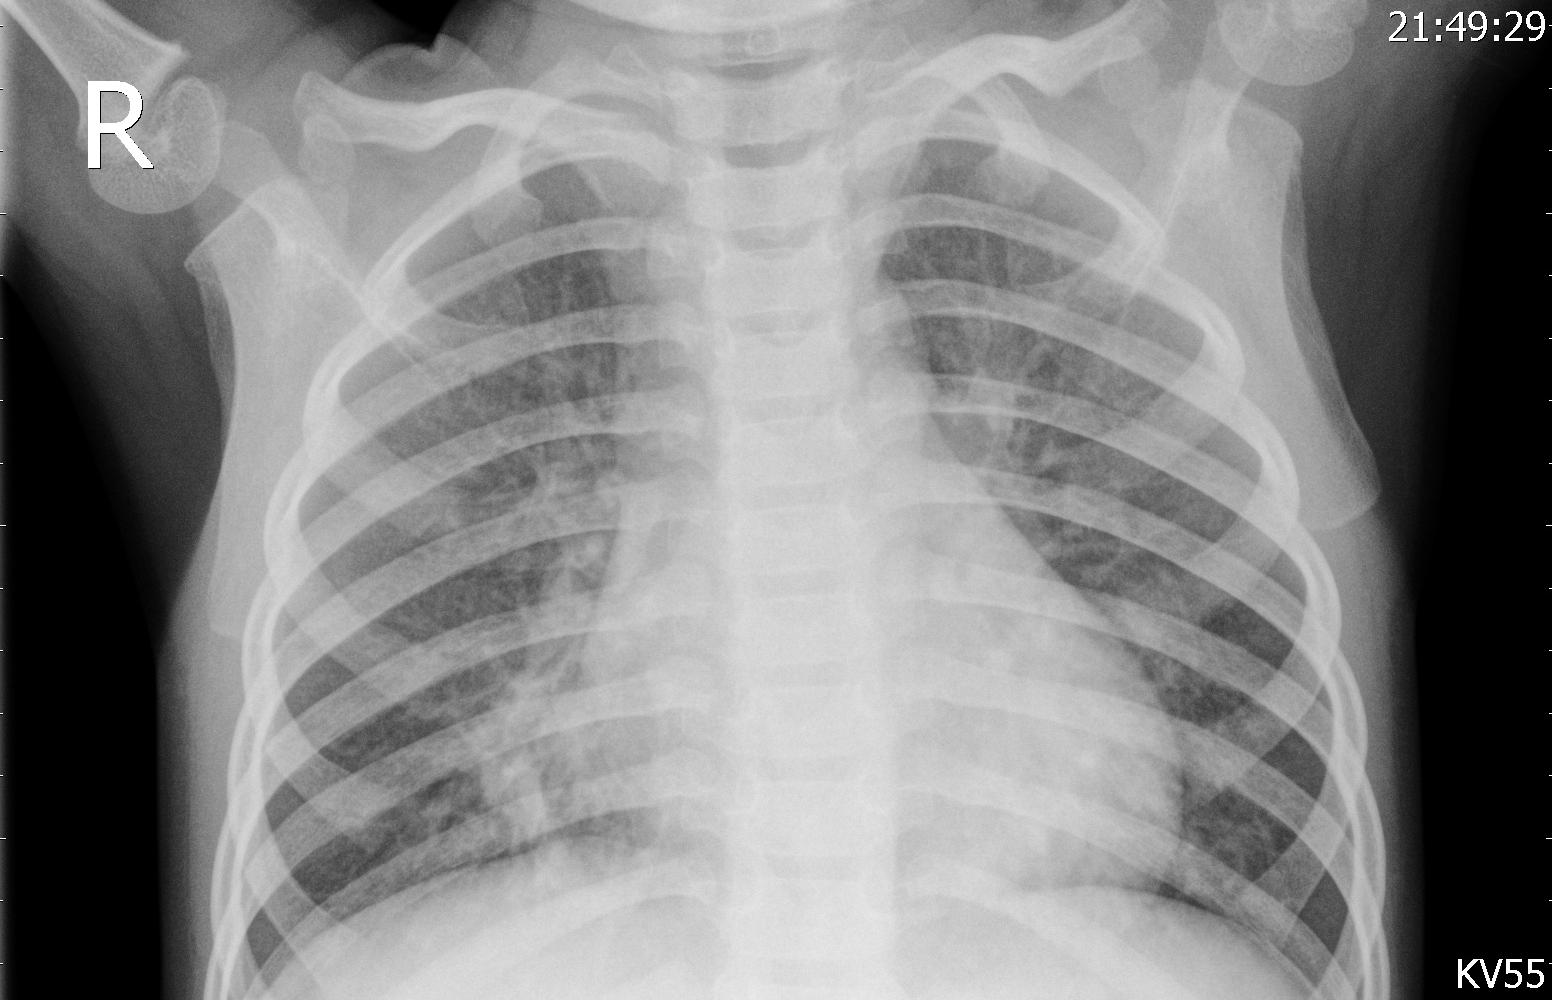
Diagnosis: PNEUMONIA